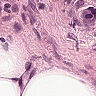
Metastatic tissue present: yes